Question: I have been at this single task for several days trying to get the relationships between core data entities working. I have achieved this but now I need to change it so that the new attribute value has its relationship added to an existing object. It is a 1 - to - many database.
I am not sure how to add a relationship to a object that already exists. So in the new object that is getting added to RoutineDetail, how would I create the relationship to the object that already exists in the routine Entity?
I have looked at several examples all showing how to add relationships to newly added objects but I need it so the new object in 'RoutinesDetails' has a relationship with the value that already exists in 'Routines'.
The value of 'Routines' is held in a string called 'RoutineText'
'''
rout is the NSmangedObject for the entity Routines
routDet is the NSmanagedObject for the entity RoutinesDetails
'''
I have left the commented out code that allows me to add a relationship when both new objects are created.
This is the last thing I have to do in my project but it is driving me insane. I will be eternally grateful for the fix here. Any advice will be appreciated as this is the best knowledge portal there is. Thank You.
'''
NSManagedObjectContext *context = [self managedObjectContext];
// Create a new device
ExcerciseInfo *info = [_fetchedResultsController objectAtIndexPath:indexPath];
//rout = [NSEntityDescription insertNewObjectForEntityForName:@"Routines" inManagedObjectContext:context];
routdet = [NSEntityDescription insertNewObjectForEntityForName:@"RoutinesDetails" inManagedObjectContext:context];
//Add attribute values
//[rout setValue: RoutineText forKey:@"routinename"];
[routdet setValue: info.name forKey:@"image"];
//Create Relationship
[rout addRoutinedetObject:routdet];
'''

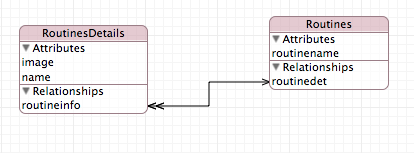
Answer: Your main problem statement is, I think, here:
> I need it so the new object in RoutinesDetails has a relationship with the value that already exists in Routines.
I presume your data model looks like this:
'''
Routine <----> RoutineDetail
'''
i.e. every one routine has one routine detail (one-to-one relationship).
But this does not really make any sense. You could simply include the attributes of RoutineDetail in the Routine entity.
Instead of
'''
desiredValue = routineDetail.routine.value;
'''
you would simply have
'''
desiredValue = routineDetail.value;
'''
---
'self.managedObjectContext'.
You can add a relationship like this, without a method call:
'''
routineObject.detail = detailObject;
'''